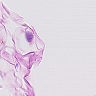
Metastatic tissue present: no